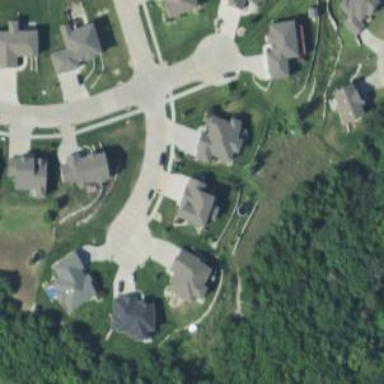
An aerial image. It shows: Residential road.